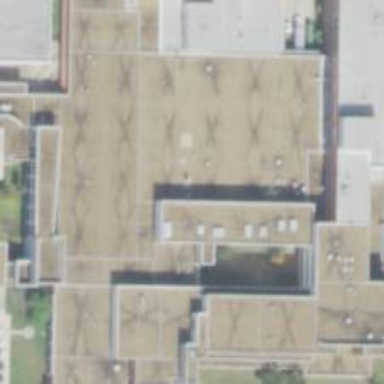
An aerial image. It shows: Hospital building.